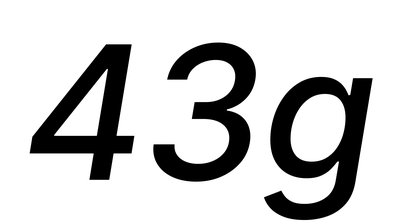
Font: Inter-Italic_Medium_Italic